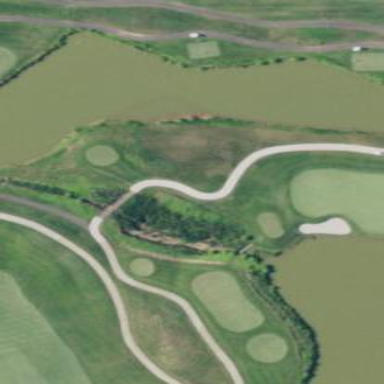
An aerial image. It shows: Rough area in golf course.